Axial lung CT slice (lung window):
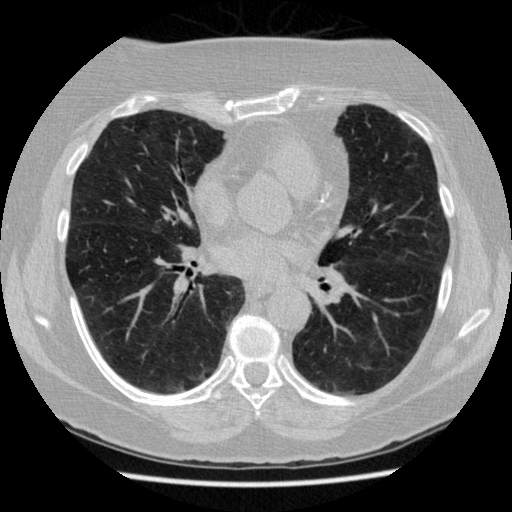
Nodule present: no